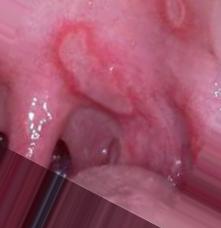
Condition: Mouth Ulcer